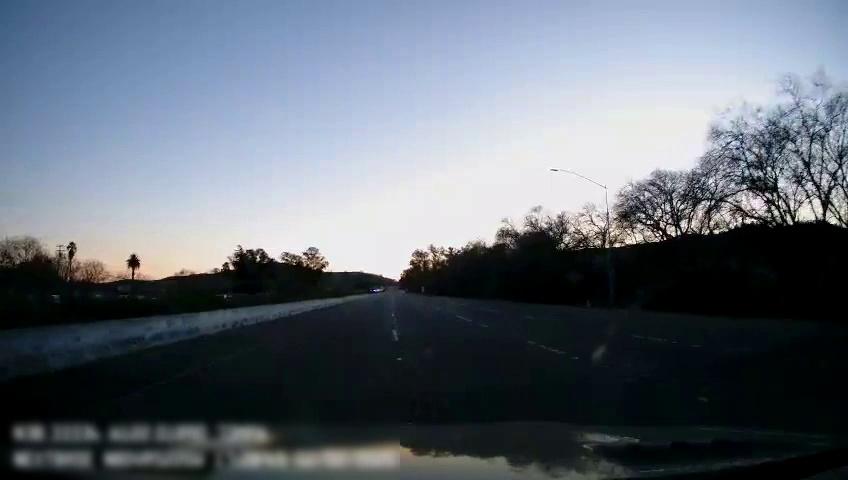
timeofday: Day
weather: Cloudy
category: Drivable Space
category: Lanes | Current Lane
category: Lanes | Current Lane
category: Lanes | Alternate Lane
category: Lanes | Alternate Lane